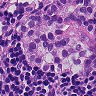
Metastatic tissue present: yes